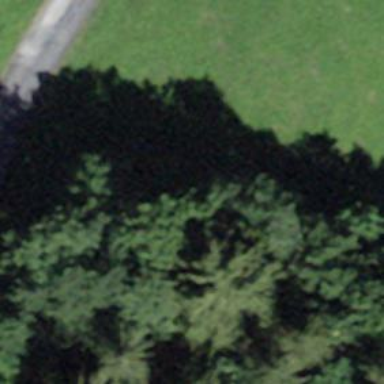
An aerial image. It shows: Bench.